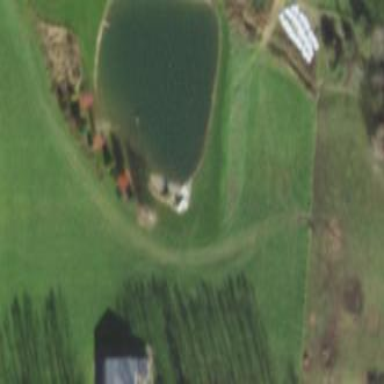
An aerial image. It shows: Pond with natural water.